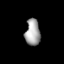
Tissue: lung
Cell type: Others
Senescence score: 0.1874
Nuclear area (px): 386
Mean DAPI intensity: 164.093